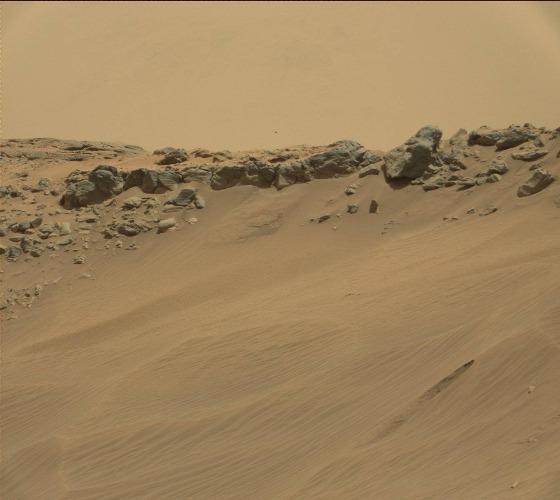
Terrain classes present: Gravel / Sand / Soil, Rock, Shadow, Sky / Distant Mountains